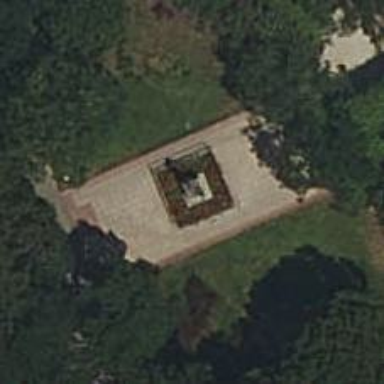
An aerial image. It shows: Historic memorial featuring statue.